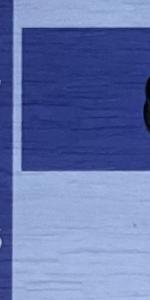
Label: Empty